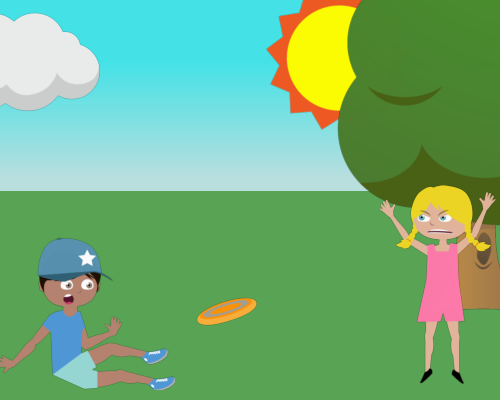
there is a large oak tree on the right side there is also a sun behind the tree and to the left in the sky is a cloud and in front of the tree is a jumping angry woman there is a sitting surprised boy wearing a blue cap with a frisbee in front him on the left side